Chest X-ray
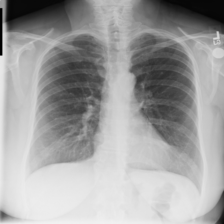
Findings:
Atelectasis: negative
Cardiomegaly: negative
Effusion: negative
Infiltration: negative
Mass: negative
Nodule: negative
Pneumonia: negative
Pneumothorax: negative
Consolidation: negative
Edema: negative
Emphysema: negative
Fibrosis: negative
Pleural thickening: negative
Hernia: negative